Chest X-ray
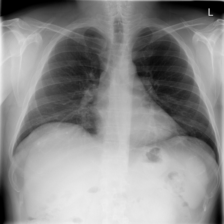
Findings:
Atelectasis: positive
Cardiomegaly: negative
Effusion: negative
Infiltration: negative
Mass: negative
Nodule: negative
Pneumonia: negative
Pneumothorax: negative
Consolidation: negative
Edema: negative
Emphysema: negative
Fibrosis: negative
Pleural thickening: negative
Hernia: negative